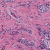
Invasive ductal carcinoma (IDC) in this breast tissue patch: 1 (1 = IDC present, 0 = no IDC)